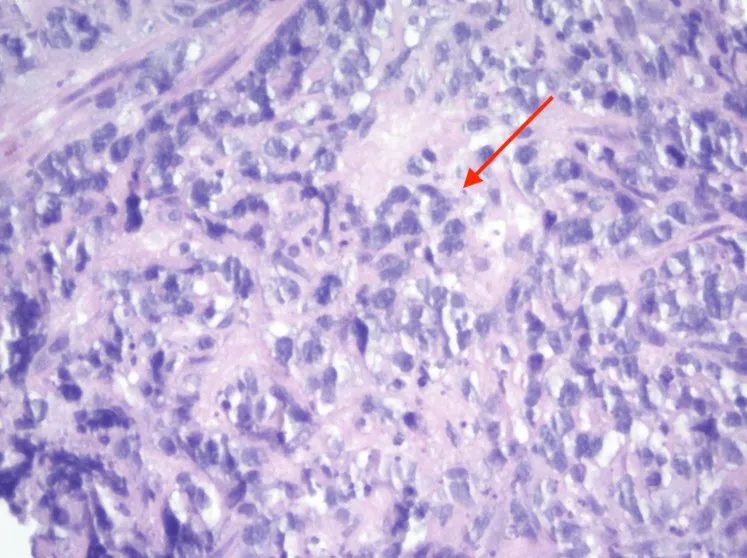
Histopathology with hematoxylin and eosin staining shows large atypical lymphocytes with large nuclei within a dense fibrous tissue background (demonstrated by the red arrow). Micrograph magnified at 200x.
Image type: pathology (h&e)